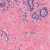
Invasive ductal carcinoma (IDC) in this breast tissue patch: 0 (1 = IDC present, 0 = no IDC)